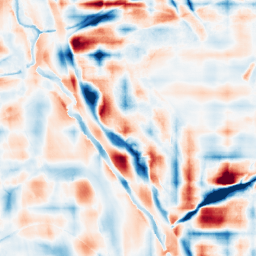
Category: wavelet
Decomposition family: wavelet_reverse_biorthogonal
Decomposition parameters: wavelet: rbio4.4
level: 5
Upsampling method: bspline
Upsampling parameters: scale: 4
Upsampling scale: 4